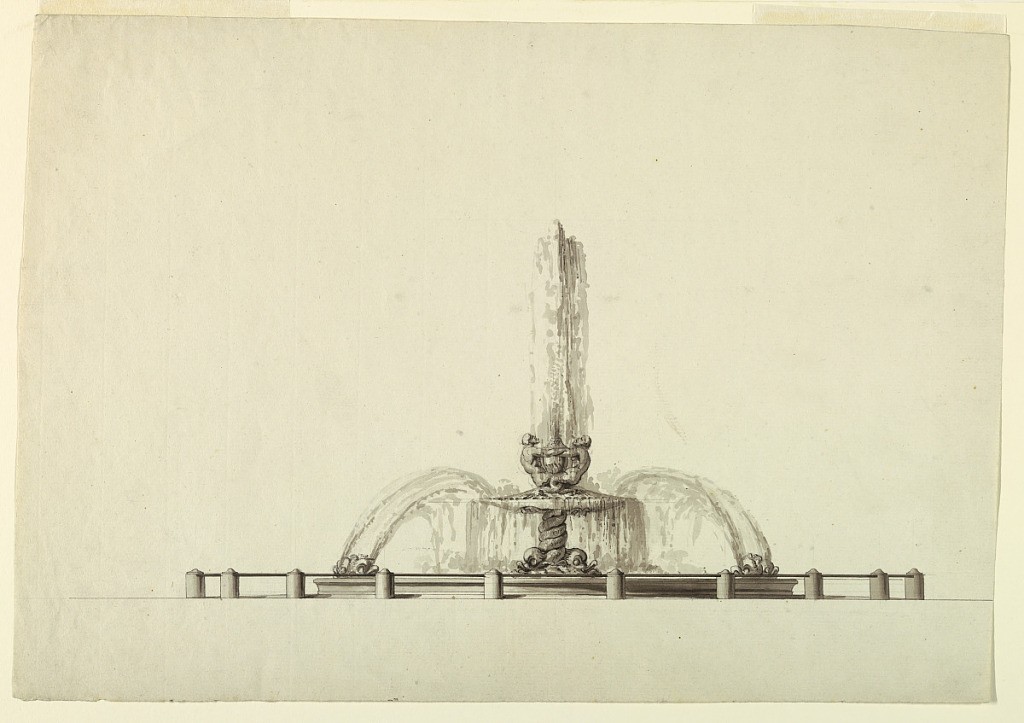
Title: Elevation of a Fountain
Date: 1775–1800
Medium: Pen and black ink, brush and gray wash, traces of graphite on off-white laid paper
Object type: Drawing
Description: Two mermen embracing the central spigot of a fountain sit upon a basin supported by two intertwining dolphins. Dolphins on each side in a broad basin below.